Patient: sex M, age 68
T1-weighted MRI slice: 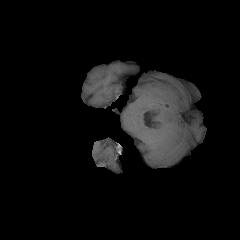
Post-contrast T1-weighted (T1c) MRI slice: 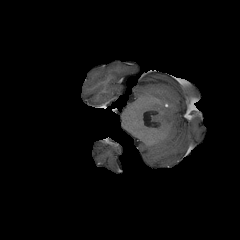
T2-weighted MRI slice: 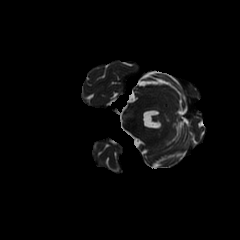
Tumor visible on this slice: no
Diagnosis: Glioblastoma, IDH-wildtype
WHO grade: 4